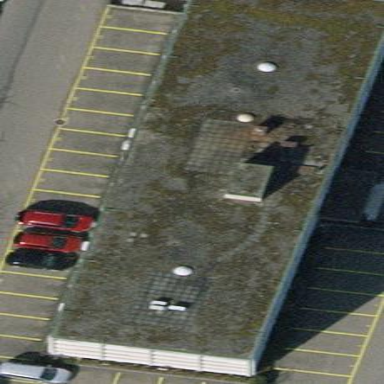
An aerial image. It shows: Flat-roofed commercial building.